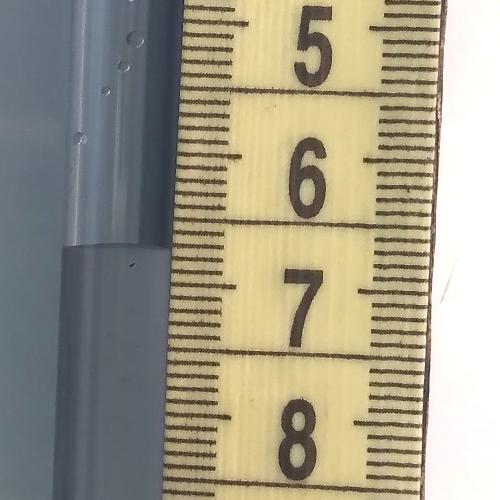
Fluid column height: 6.7 cm